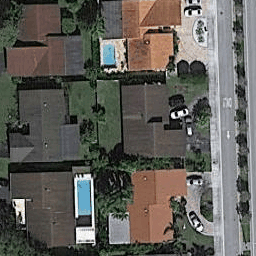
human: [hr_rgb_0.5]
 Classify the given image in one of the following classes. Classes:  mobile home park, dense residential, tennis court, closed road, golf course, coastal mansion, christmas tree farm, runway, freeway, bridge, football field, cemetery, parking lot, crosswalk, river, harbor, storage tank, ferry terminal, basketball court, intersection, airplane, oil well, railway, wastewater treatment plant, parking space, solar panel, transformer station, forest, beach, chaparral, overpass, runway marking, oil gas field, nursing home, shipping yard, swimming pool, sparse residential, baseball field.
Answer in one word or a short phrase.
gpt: dense residential